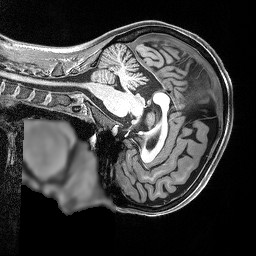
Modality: T1w
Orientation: sagittal
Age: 29
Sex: female
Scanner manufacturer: siemens
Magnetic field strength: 3 T
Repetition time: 2.5 s
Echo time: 0.0029 s